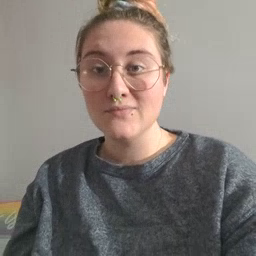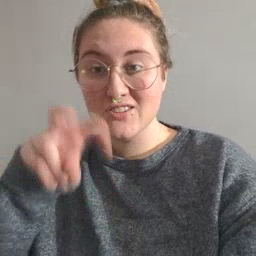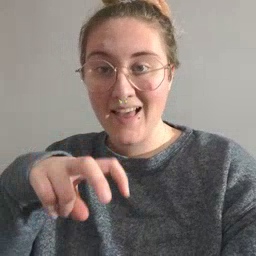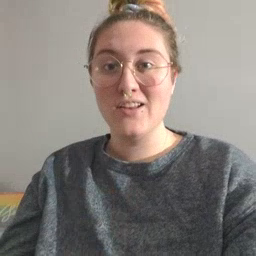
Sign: chair